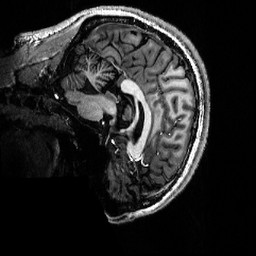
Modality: T1w
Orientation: sagittal
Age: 21
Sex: male
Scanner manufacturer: siemens
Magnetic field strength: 6.98 T
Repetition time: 6 s
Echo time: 0.00299 s